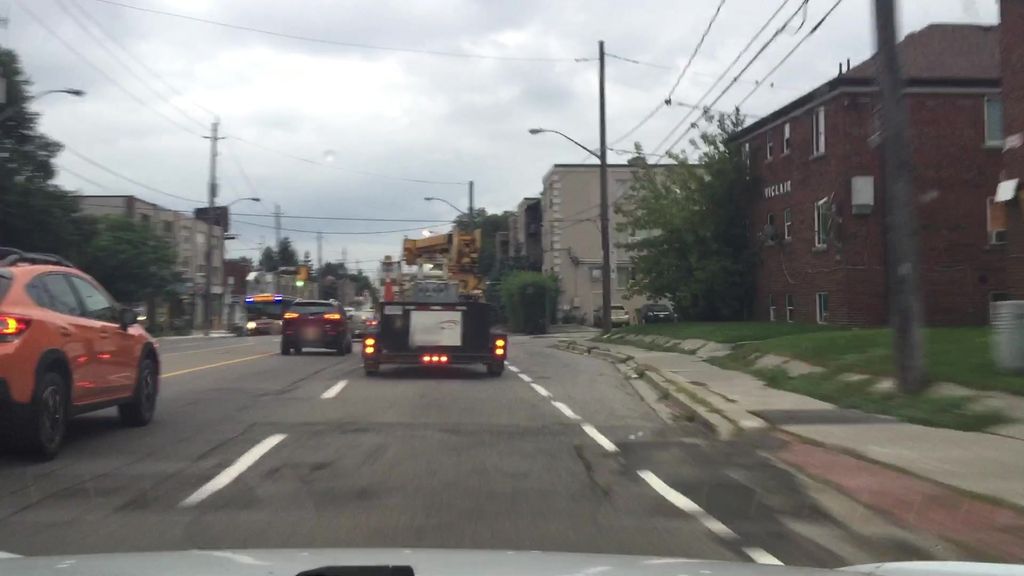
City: toronto